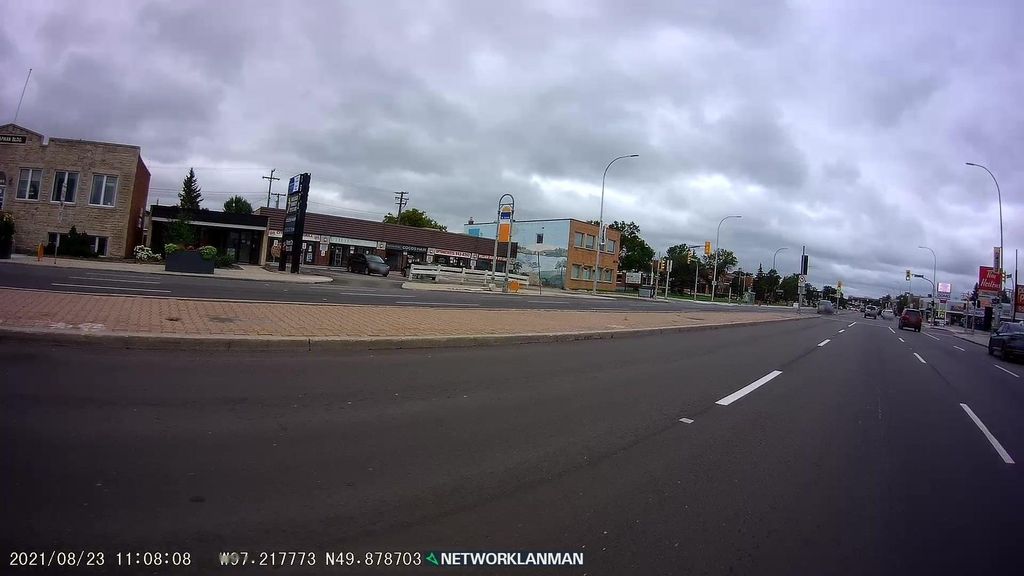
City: winnipeg